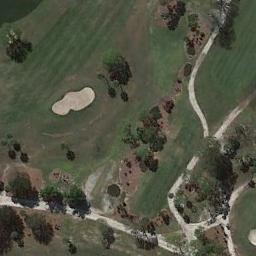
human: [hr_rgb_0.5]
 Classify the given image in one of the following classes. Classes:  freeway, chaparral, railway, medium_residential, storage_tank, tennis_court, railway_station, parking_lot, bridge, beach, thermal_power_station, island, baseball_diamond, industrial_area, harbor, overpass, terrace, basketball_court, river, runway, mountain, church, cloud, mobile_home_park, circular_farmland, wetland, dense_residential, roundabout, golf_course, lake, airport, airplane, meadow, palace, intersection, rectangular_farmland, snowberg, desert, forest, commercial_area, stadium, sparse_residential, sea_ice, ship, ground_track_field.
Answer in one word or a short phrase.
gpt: golf_course